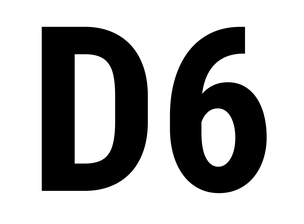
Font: Roboto_Condensed_Bold